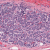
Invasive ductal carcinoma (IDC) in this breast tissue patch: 1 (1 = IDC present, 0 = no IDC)